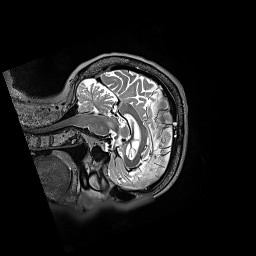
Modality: T2w
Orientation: sagittal
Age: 78
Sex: female